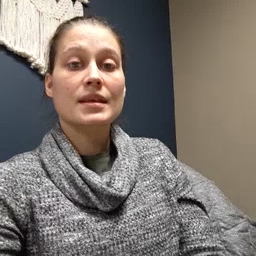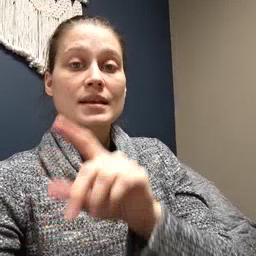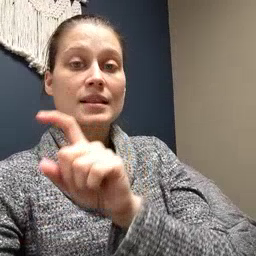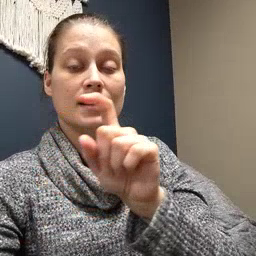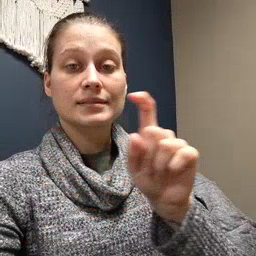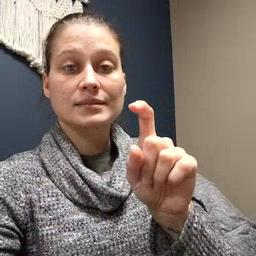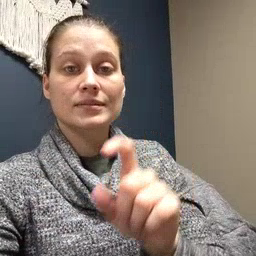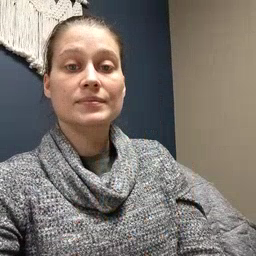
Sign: closet